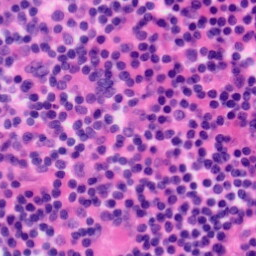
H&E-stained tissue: Tonsil